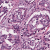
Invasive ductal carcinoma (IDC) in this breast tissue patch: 1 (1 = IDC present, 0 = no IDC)